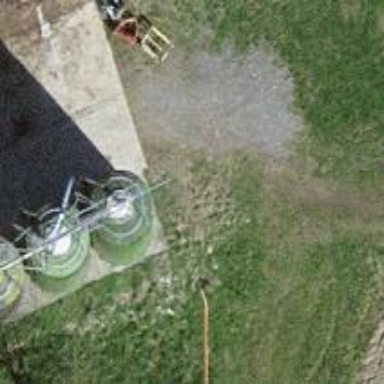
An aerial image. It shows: Silo.